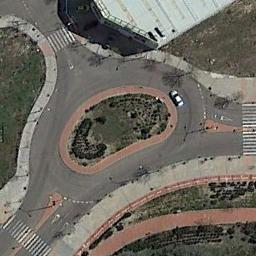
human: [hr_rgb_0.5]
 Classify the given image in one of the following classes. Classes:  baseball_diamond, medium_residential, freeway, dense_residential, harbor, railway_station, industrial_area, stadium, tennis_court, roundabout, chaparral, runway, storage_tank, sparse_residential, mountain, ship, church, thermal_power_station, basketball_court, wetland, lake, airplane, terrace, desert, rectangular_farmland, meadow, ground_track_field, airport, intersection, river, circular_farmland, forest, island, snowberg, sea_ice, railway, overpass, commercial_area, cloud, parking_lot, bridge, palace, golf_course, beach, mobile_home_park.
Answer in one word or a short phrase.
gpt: roundabout